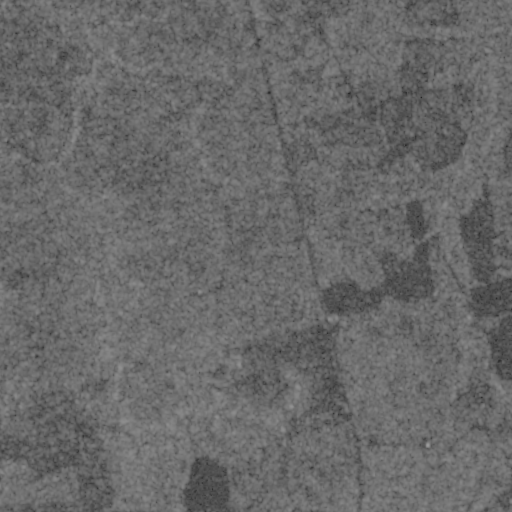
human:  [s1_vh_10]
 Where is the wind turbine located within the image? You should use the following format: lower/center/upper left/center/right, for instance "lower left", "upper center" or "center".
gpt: The wind turbine is located in the lower right of the image.
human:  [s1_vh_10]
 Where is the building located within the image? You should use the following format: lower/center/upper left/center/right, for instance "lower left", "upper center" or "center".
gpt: The building is located in the center right of the image.
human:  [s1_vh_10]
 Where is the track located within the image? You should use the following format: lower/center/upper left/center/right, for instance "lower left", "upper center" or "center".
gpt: There is no track in the image.

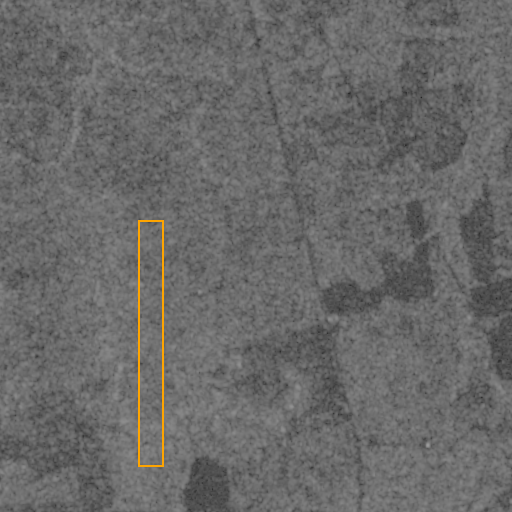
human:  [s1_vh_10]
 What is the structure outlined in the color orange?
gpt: There is no orange outline.
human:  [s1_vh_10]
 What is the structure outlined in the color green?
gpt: There is no structure outlined in green.